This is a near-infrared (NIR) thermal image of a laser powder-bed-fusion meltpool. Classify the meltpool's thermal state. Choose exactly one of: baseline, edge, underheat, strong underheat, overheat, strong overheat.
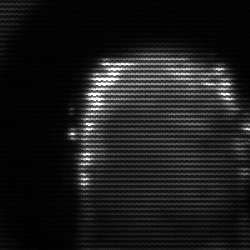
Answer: baseline